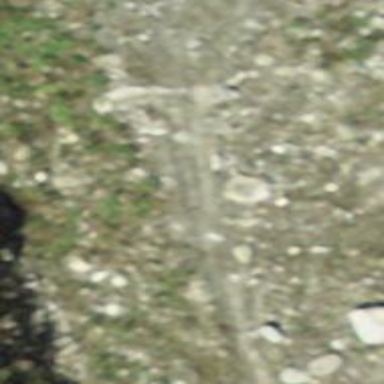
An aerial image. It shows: Dirt track road with grade3 tracktype.